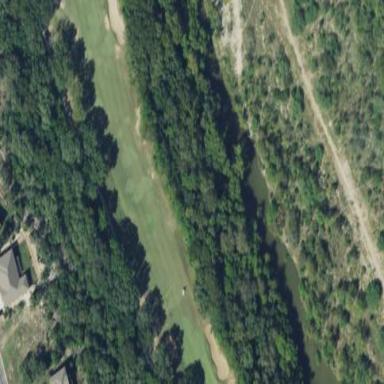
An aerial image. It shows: Golf fairway in the image.